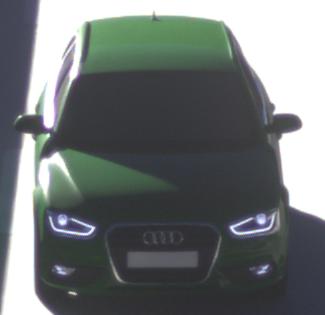
Make: Audi
Model: A4 Avant 1.8 TFSI
Detailed model: A4 (B8) Avant
Model produced from: 2012/02
Model produced until: 2015/04
Doors: 5
Color: green
Road condition: dry road
Daytime: sunrise or sunset
Contrast: high contrast